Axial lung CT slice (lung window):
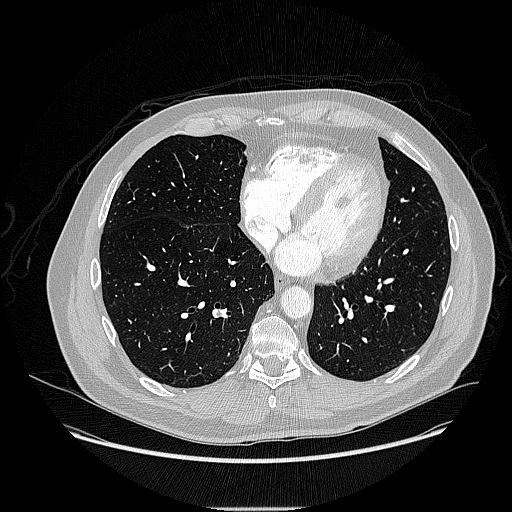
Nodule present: no